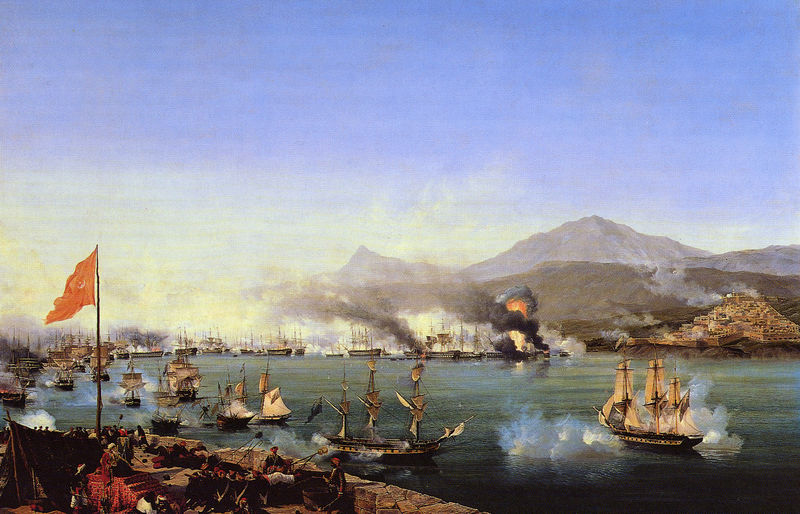
Titel: Die Seeschlacht bei Navarino
Künstler: Louis Ambroise Garneray
Standort: Versailles
Institution: Musée National du Château de Versailles et de Trianon
Schlagwörter: angriff, berg, blau, dunkel, felsen, feuer, gemälde, himmel, kampf, meer, wasser, weiß, wolken, fluss, gelb, grün, landschaft, menschen, ocker, see, stadt, ufer, braun, bunt, grau, hell, männer, orange, rot, malerei, teppich, historie, stein, steine, öl, ferne, hügel, gewässer, kanal, qualm, rauch, anhöhe, boot, schiff, schiffe, segel, segelschiffe, wellen, ansicht, ort, fahne, flagge, mast, segelschiff, berge, gebirge, gipfel, mauer, farbe, steinmauer, hafen, hafenmauer, kai, masten, mündung, angst, brand, dampf, fahnenmast, krieg, schlacht, seestück, zerstörung, soldaten, bucht, segeln, kanone, brennen, explosion, festung, uniform, überfall, china, gemäuer, gewehr, stadtmauer, kanonen, stange, flotte, marine, türkei, schießen, golf, zelt, gefecht, lager, seeschlacht, bombe, rauchschwaden, dreimaster, konstantinopel, türken, kommunismus, schif, piraten, kanonenfeuer, schlachtengemälde, kriegsschiffe, krimkrieg, schusswechsel, kanonenschüsse, 18. jahrhundert, hillem, kananonen